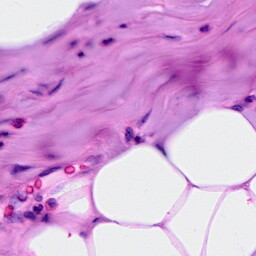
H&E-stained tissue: Breast